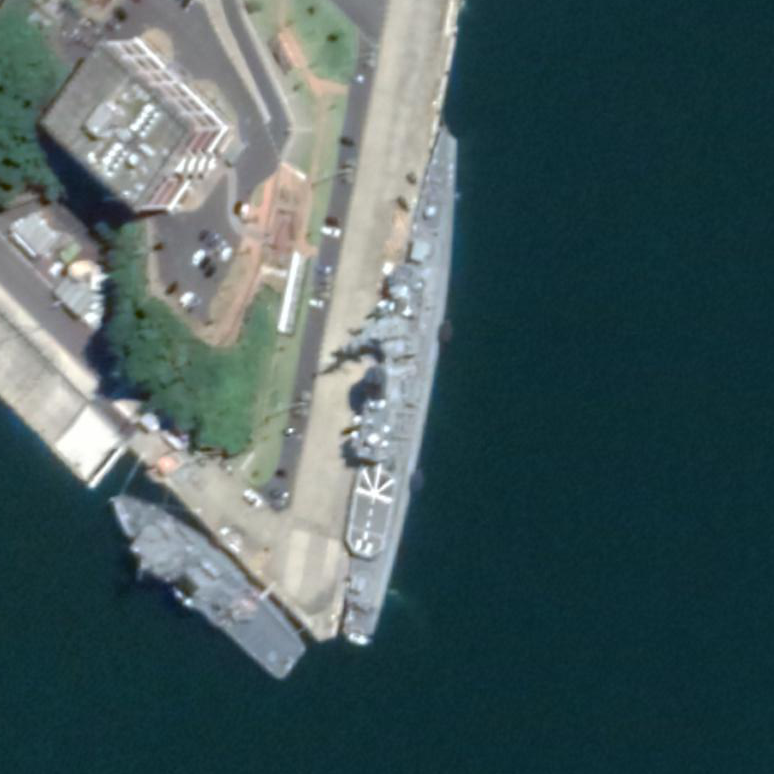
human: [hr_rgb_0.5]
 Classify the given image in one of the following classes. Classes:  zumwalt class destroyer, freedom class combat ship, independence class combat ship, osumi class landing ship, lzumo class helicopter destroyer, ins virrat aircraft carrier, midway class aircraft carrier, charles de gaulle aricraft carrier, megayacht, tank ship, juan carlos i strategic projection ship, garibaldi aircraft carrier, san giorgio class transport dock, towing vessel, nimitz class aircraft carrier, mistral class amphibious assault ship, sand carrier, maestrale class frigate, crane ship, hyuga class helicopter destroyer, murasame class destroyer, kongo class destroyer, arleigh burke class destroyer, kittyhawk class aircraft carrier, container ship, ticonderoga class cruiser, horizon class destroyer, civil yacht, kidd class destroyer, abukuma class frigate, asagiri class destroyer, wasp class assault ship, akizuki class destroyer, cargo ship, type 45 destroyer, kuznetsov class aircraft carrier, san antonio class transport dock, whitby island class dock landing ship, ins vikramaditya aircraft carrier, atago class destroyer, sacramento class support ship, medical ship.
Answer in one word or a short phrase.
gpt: Abukuma class frigate